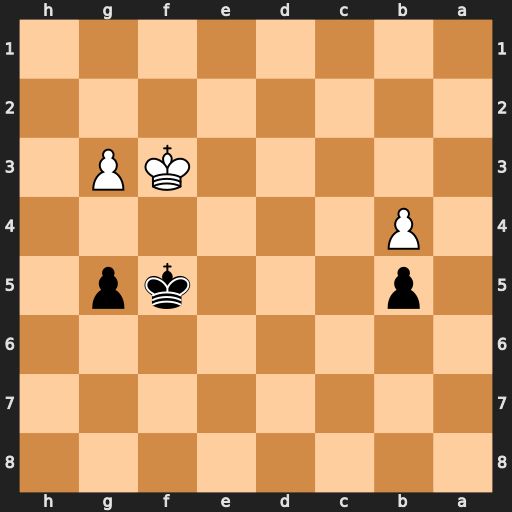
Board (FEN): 8/8/8/1p3kp1/1P6/5KP1/8/8
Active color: b
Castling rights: -
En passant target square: -
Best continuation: g4+ Kf2 Ke4 Ke2 Kd4